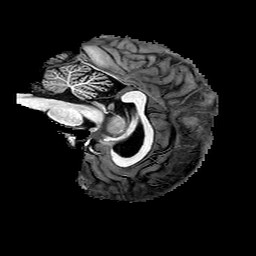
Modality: T1w
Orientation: sagittal
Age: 23
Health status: healthy
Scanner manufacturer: philips
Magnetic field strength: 3 T
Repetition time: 0.007847 s
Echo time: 0.00362 s